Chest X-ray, PA view. Patient: 47 years old, sex M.
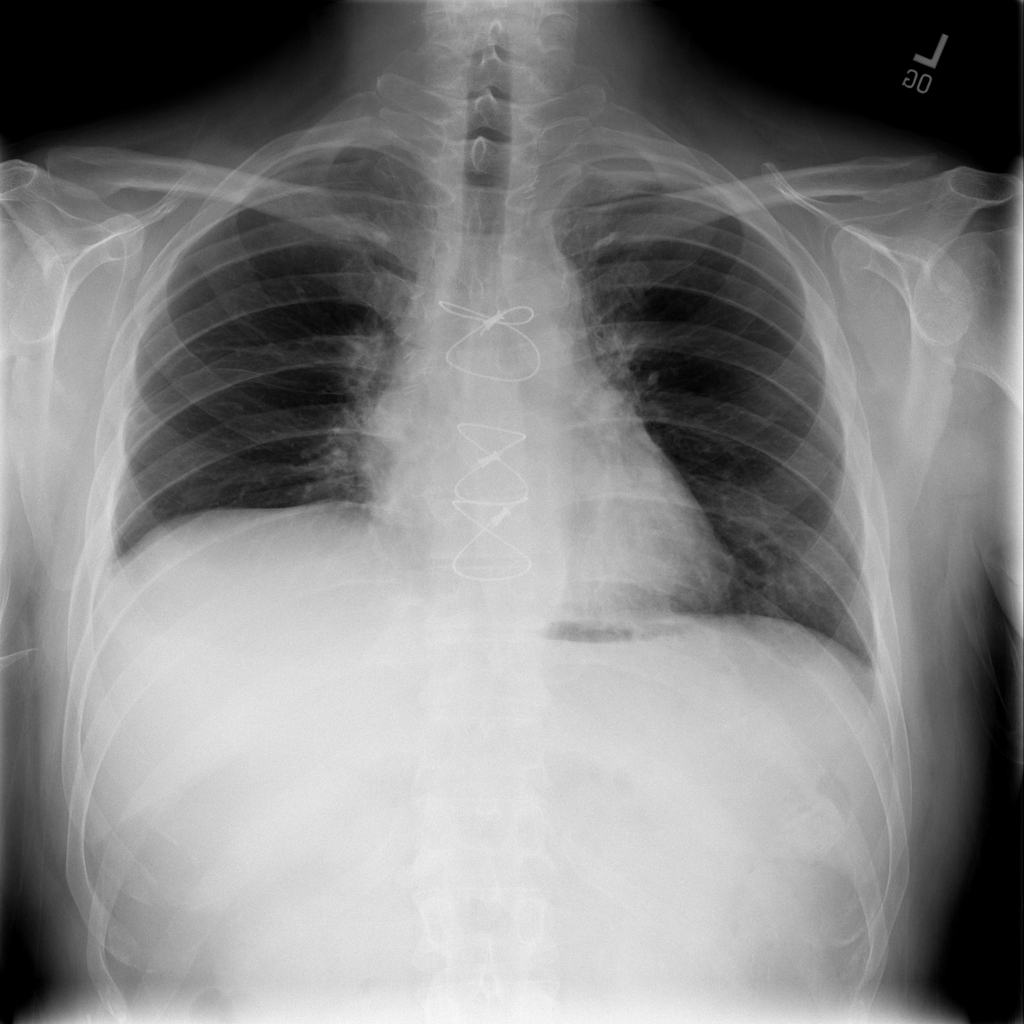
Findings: Fibrosis